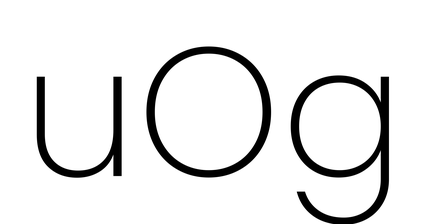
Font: Poppins-ExtraLight